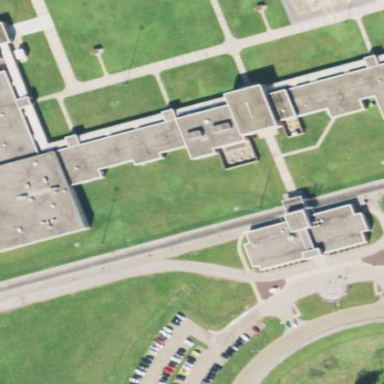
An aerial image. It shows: Prison building.